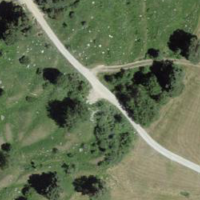
EUNIS habitat code: 24
Species observed at this site:
Papilio machaon
Artemisia vulgaris
Arctium tomentosum
Linaria vulgaris
Populus tremula